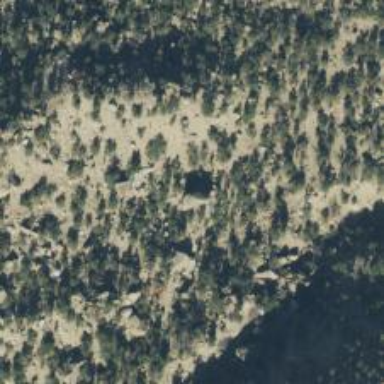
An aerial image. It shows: Boulder meant for climbing.